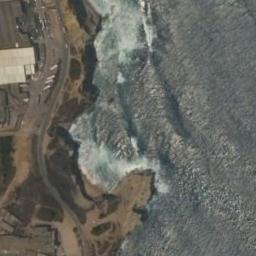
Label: beach